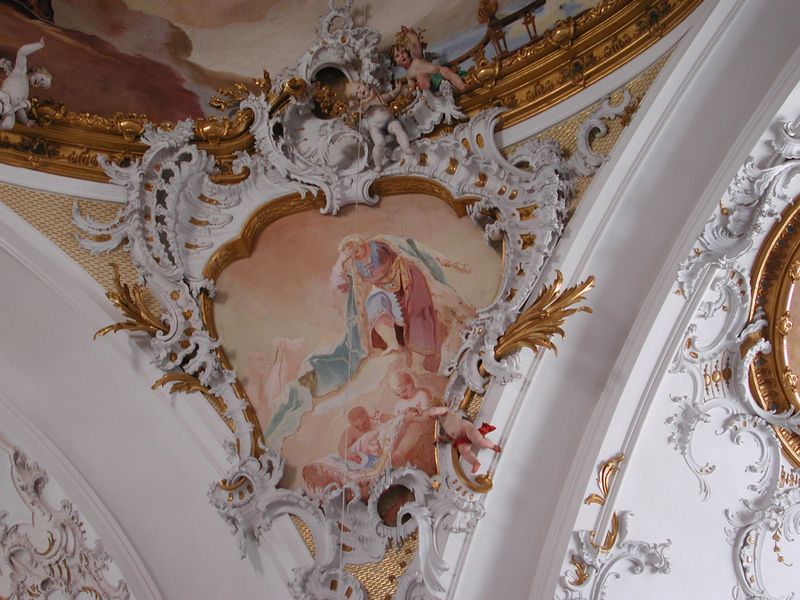
Titel: Deckenfresken der Klosterkiche Zwiefalten
Künstler: Franz Joseph Spiegler
Standort: Reutlingen, Kloster Zwiefalten (EU - D - BW)
Schlagwörter: berg, blau, felsen, gemälde, gott, hand, himmel, mann, nackt, weiß, licht, marmor, stirn, rot, malerei, barock, kirche, gold, decke, rokkoko, rosa, kinder, engel, ranken, relief, bogen, kuppel, kartusche, detail, ornamente, wandmalerei, stuck, vasen, foto, photographie, zwickel, deckengemälde, fresko, gips, putten, pute, putti, mamor, rocaille, himmer, bleu, deteil